Question: What is the movie's rating?
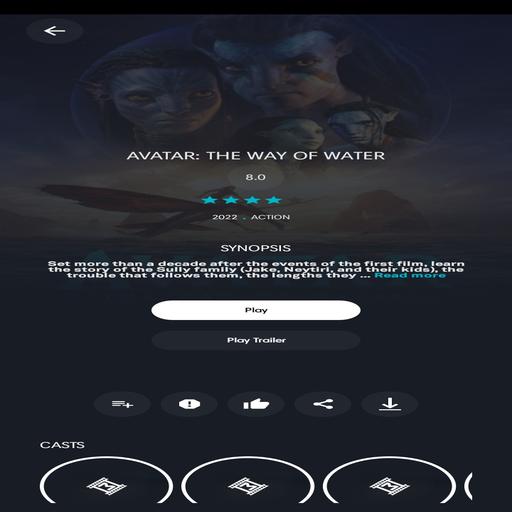
Answer: 8